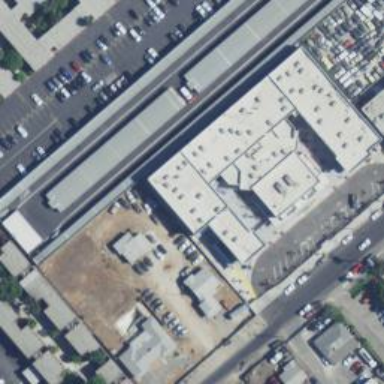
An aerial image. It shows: Warehouse building used for warehousing.